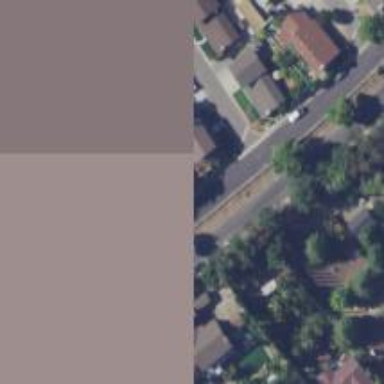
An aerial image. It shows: Shared driveway designated as service road.